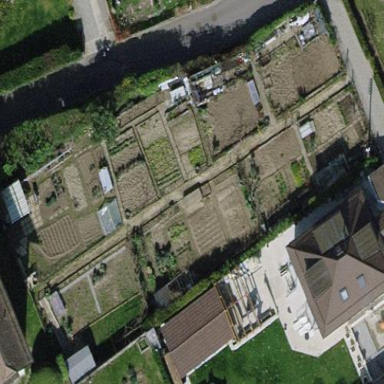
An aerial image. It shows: Area designated for allotments.